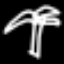
Label: palm tree